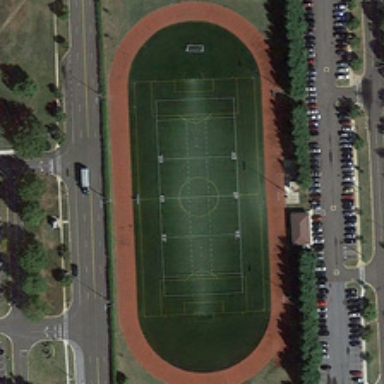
A playground is between a road and a long parking lot .